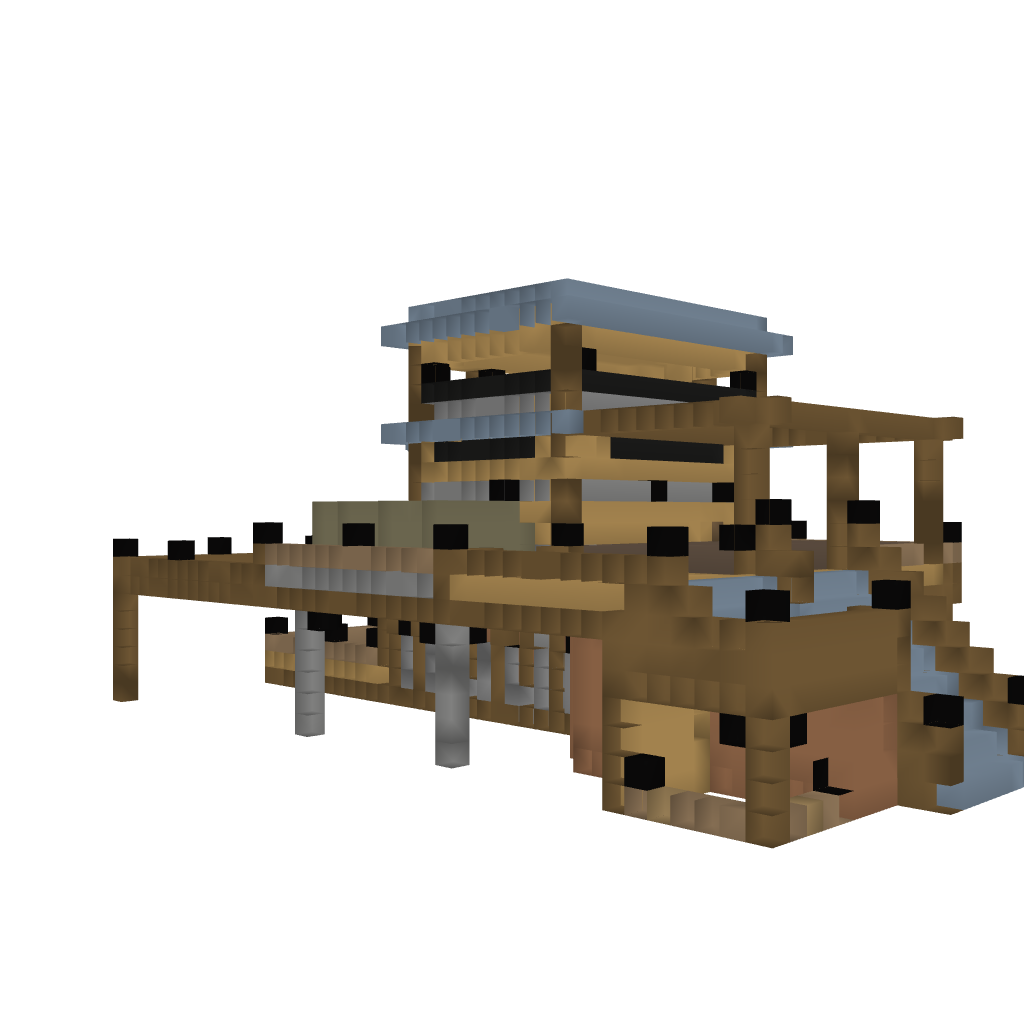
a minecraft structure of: Functionnal Classic House